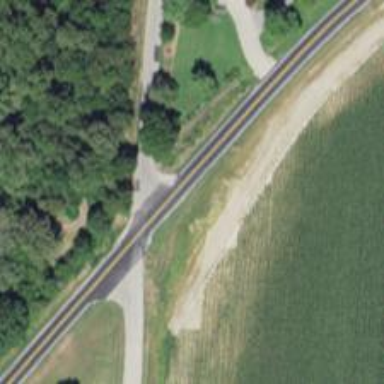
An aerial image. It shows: Asphalt road classified as tertiary.